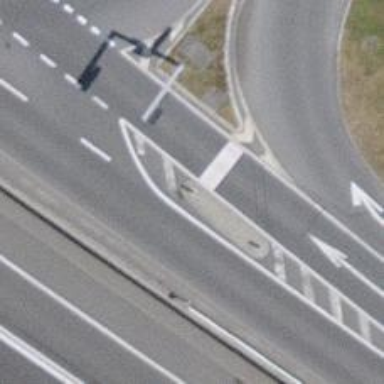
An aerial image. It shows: Road with traffic signals controlling the flow of traffic.